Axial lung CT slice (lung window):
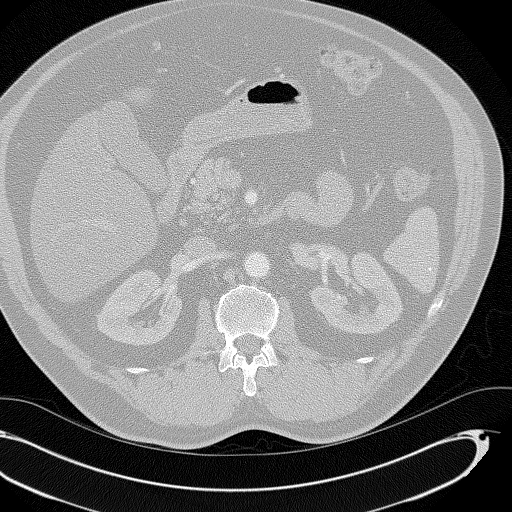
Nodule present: no